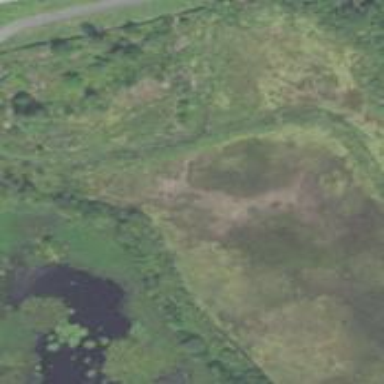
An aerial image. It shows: Wetland area characterized by wet meadow.